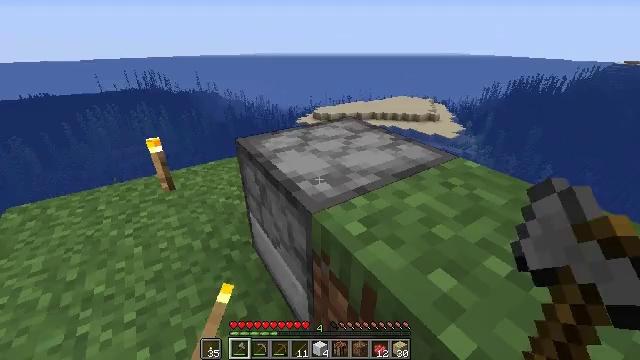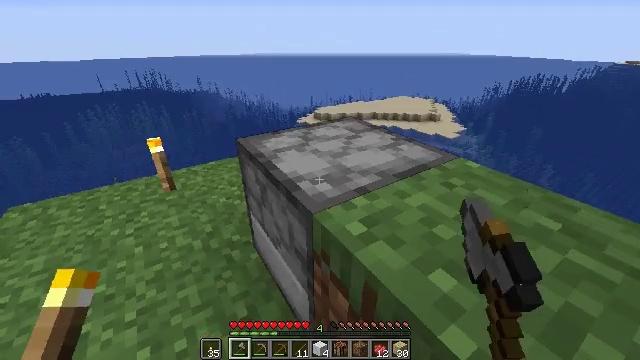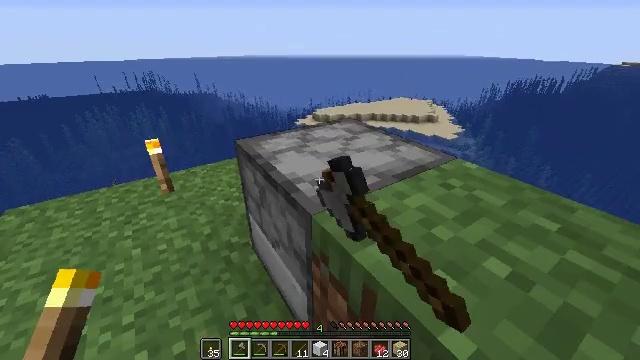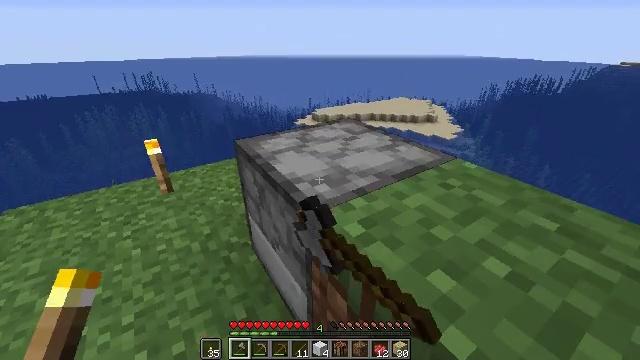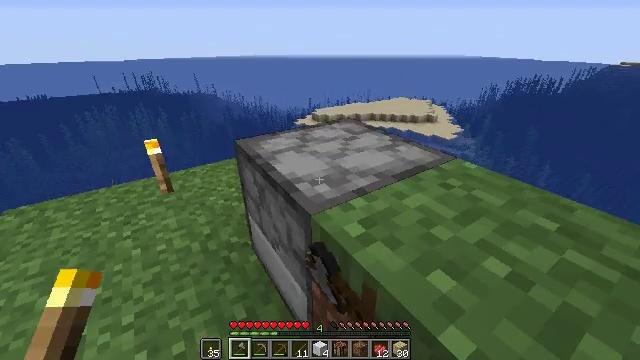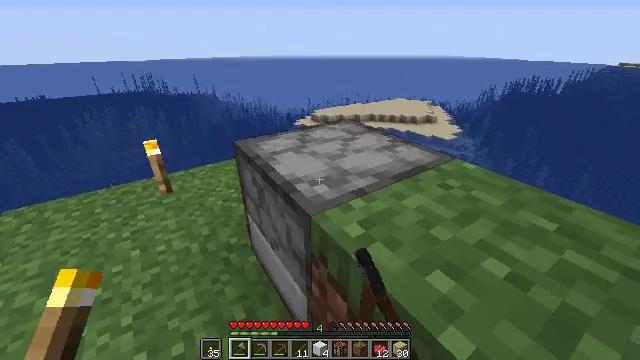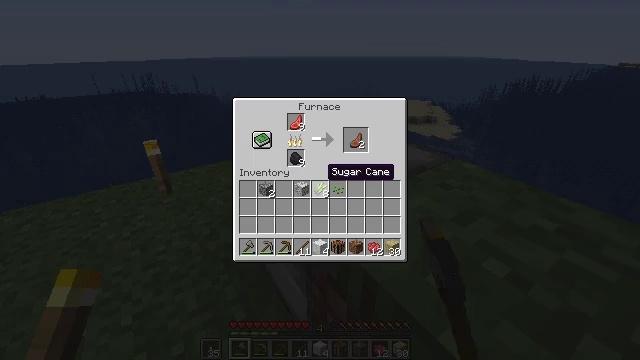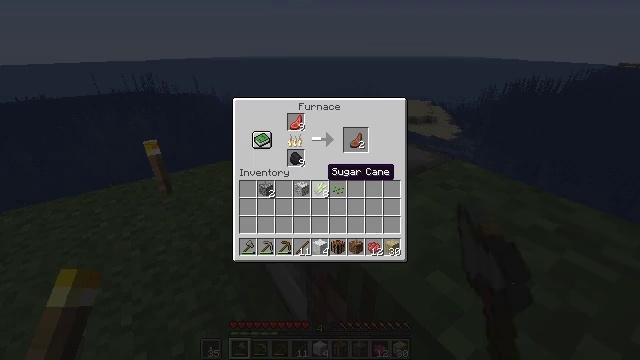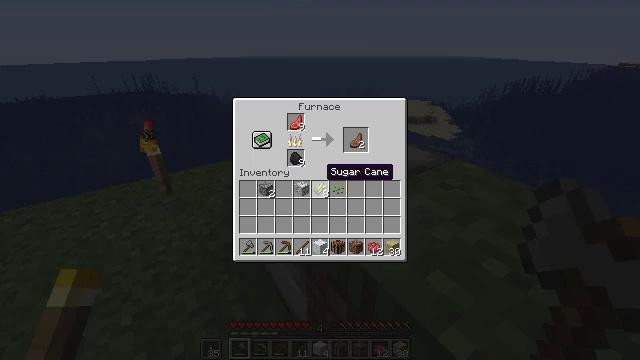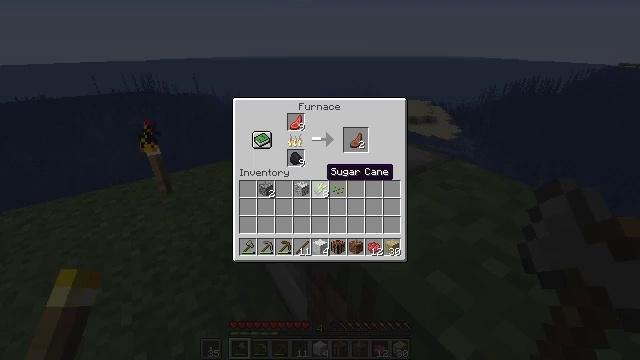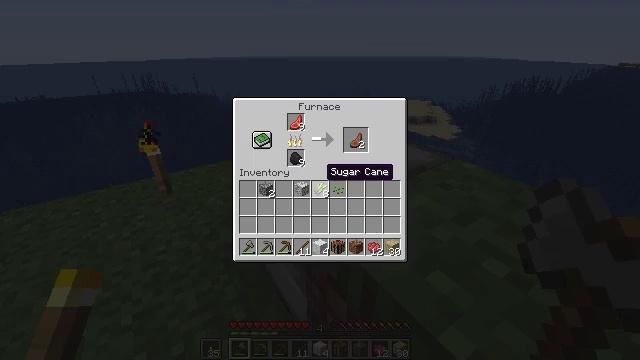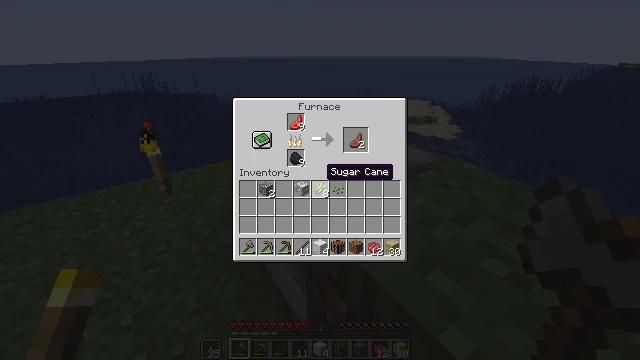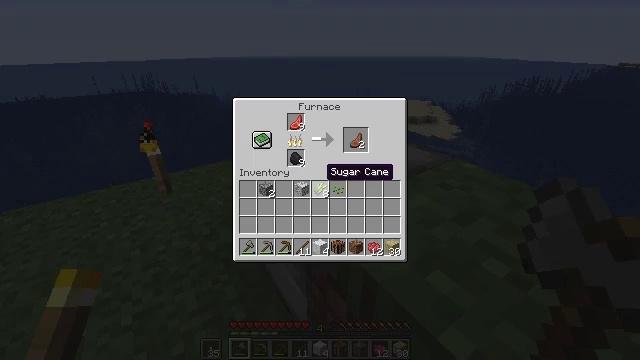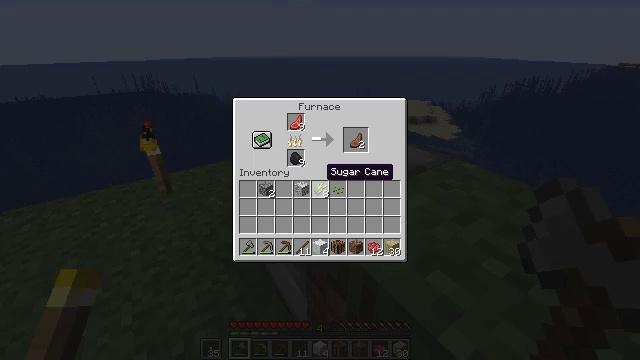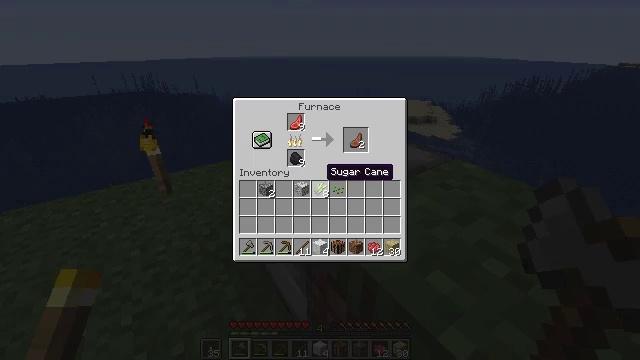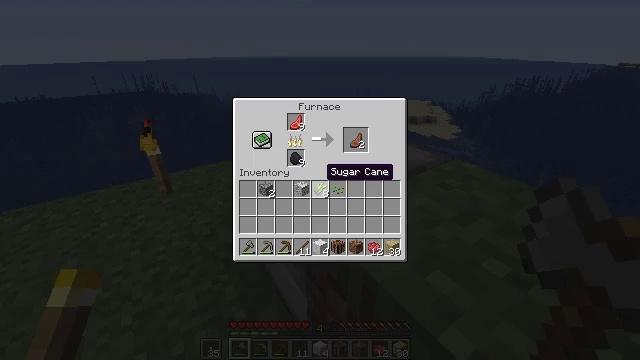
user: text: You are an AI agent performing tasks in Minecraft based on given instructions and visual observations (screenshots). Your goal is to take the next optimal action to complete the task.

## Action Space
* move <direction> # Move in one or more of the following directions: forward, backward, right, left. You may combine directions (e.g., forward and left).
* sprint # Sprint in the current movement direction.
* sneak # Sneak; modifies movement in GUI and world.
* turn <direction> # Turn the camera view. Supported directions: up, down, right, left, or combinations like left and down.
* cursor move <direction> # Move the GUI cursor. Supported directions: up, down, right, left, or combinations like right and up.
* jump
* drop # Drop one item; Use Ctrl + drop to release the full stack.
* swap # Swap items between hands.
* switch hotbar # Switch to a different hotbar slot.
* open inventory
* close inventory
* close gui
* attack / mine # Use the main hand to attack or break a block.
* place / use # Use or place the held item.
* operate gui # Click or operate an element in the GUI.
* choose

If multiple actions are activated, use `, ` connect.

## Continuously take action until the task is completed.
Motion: motion action
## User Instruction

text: Mine the torch on the wall.
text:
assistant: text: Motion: use / place
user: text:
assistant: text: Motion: use / place
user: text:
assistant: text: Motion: use / place
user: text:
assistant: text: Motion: no_op
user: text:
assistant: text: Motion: no_op
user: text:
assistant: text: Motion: open gui
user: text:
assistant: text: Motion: no_op
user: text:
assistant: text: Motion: no_op
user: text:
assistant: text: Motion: no_op
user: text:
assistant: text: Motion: no_op
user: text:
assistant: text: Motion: no_op
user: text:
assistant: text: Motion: no_op
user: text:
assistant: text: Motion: no_op
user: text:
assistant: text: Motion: no_op
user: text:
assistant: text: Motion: no_op
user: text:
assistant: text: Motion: no_op
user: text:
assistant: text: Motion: no_op
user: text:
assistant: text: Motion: no_op
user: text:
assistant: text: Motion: no_op
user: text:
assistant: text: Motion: no_op
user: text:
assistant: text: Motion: no_op
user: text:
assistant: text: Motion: no_op
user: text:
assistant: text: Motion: no_op
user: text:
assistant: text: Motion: no_op
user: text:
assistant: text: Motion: close gui
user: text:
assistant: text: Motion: no_op
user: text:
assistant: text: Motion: no_op
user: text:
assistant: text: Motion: no_op
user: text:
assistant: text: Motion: turn left and down
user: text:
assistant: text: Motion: turn left